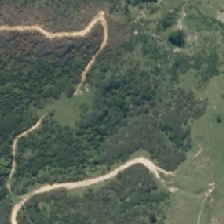
Land cover: manuka_kanuka